Field crop: maize
Growth stage: 2
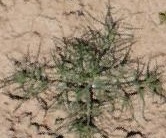
Species: salsola